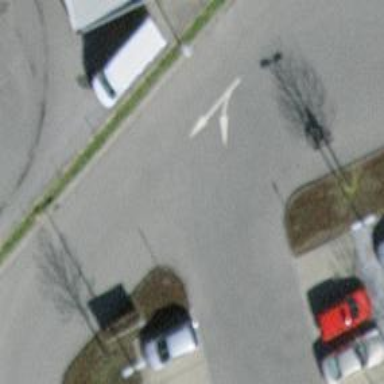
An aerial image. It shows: Road serving as parking aisle.